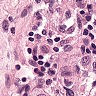
Metastatic tissue present: yes